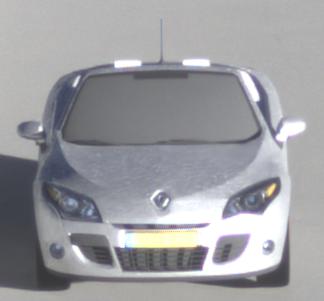
Make: Renault
Model: Mégane Coupé-Cabriolet 1.6 16V 110
Detailed model: Mégane (III) Coupé-Cabriolet
Model produced from: 2010/06
Model produced until: 2013/03
Doors: 2
Color: white
Road condition: dry road
Daytime: sunrise or sunset
Contrast: high contrast